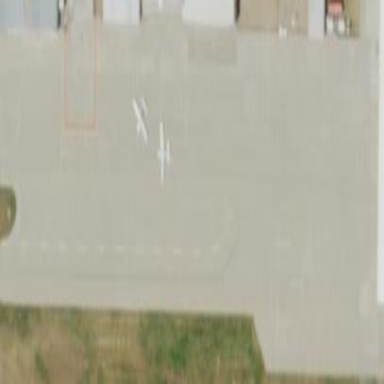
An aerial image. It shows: Apron at the airport.